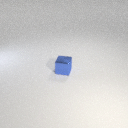
small blue metal cube